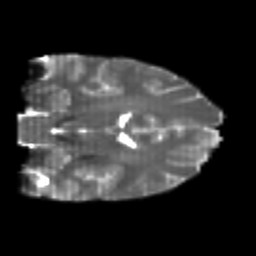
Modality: T2w
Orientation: coronal
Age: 26
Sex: male
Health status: healthy
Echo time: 0.074 s